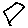
Label: hexagon